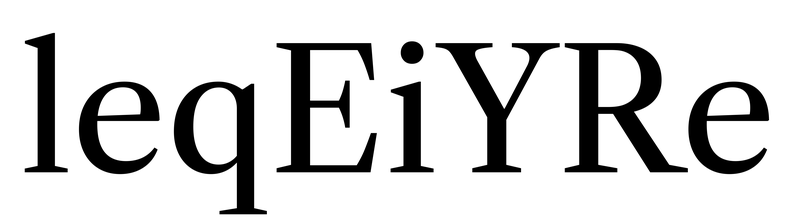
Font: LibreCaslonText_Regular